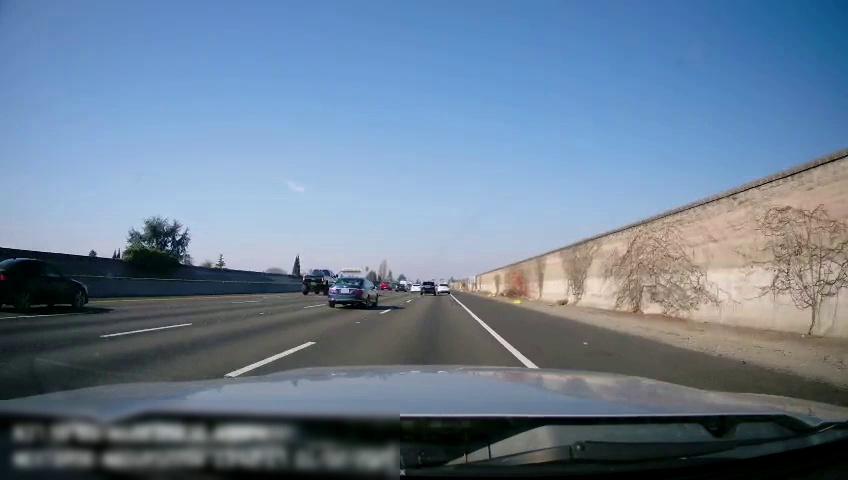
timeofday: Day
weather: Sunny
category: Drivable Space
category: Vehicles | SUV
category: Vehicles | SUV
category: Vehicles | Car
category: Vehicles | Truck
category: Vehicles | Car
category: Vehicles | Car
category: Lanes | Current Lane
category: Lanes | Current Lane
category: Lanes | Alternate Lane
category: Lanes | Alternate Lane
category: Lanes | Alternate Lane